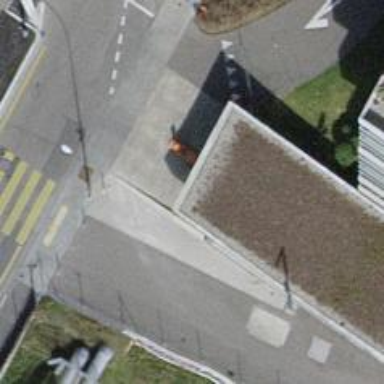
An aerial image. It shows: Driveway with asphalt surface. It includes tunnel passage.